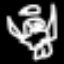
Label: angel